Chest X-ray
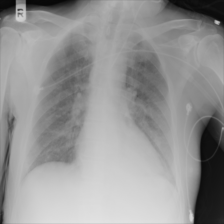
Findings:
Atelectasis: positive
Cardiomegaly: negative
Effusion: positive
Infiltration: negative
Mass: negative
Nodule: negative
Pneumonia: negative
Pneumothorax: negative
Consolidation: negative
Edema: negative
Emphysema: negative
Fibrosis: negative
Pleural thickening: negative
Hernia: negative